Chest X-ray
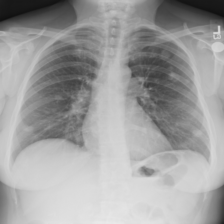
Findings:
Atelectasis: negative
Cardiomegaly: negative
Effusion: negative
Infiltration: negative
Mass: negative
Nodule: negative
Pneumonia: negative
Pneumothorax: negative
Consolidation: negative
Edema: negative
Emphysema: negative
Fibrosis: negative
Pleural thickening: negative
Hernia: negative